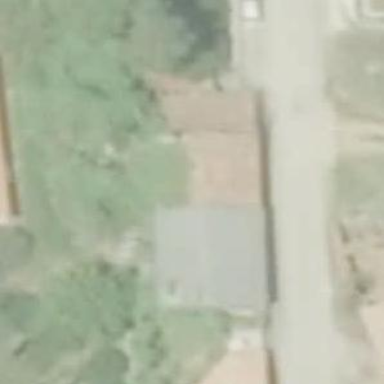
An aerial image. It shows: Simple and straightforward house.